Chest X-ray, PA view. Patient: 57 years old, sex F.
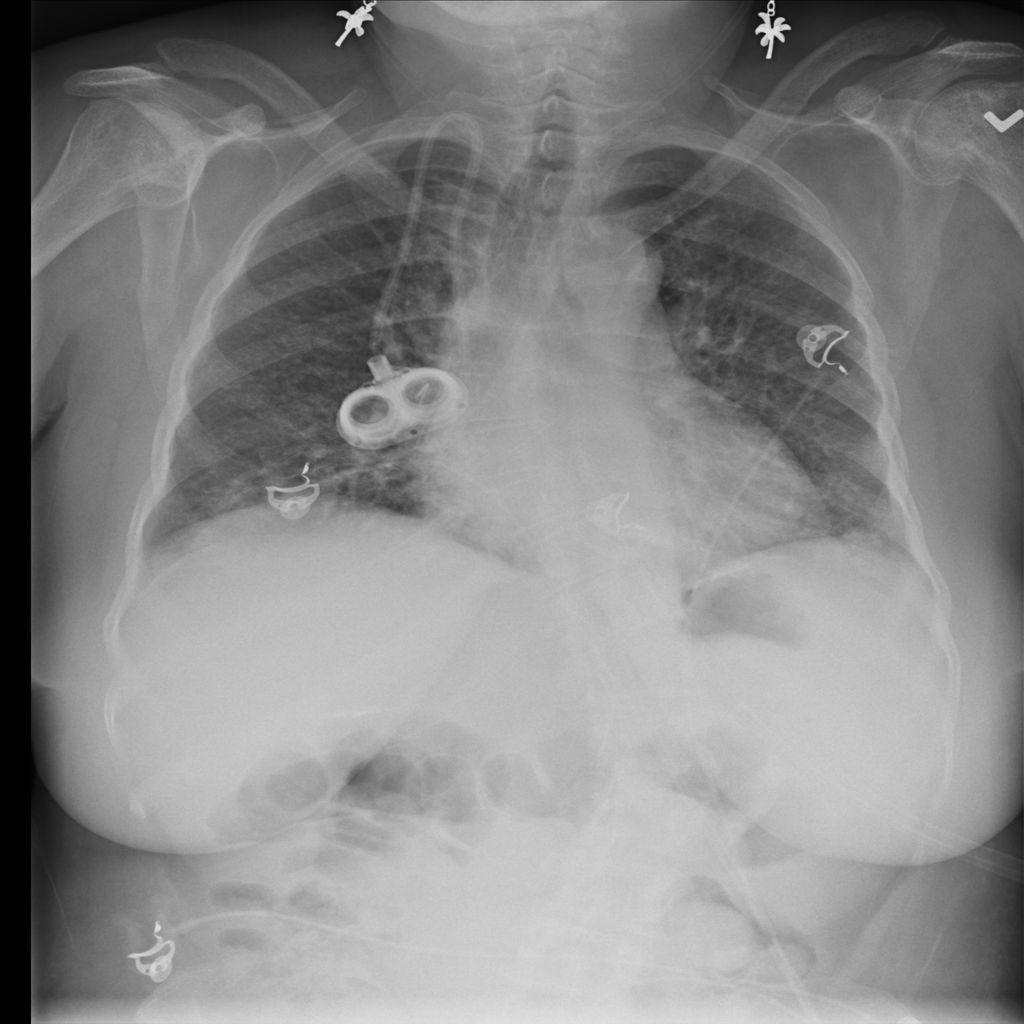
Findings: No Finding